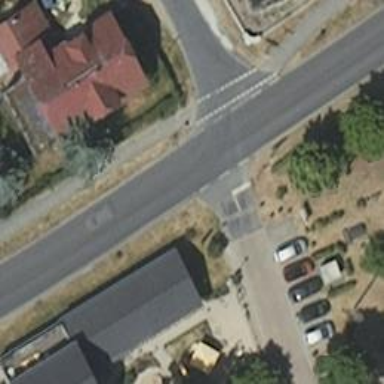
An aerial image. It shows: Residential road.